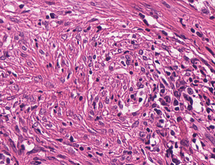
Tumor epithelial tissue: no
Tumor-associated stroma tissue: yes
Normal tissue: no